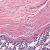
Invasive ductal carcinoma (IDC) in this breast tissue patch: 0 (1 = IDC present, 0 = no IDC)